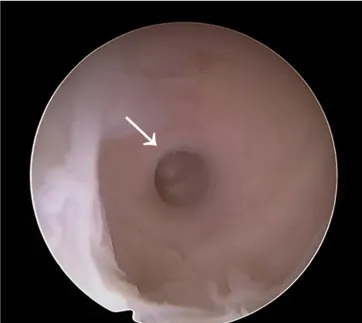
Intrauterine image. (B) The right fallopian tube opening could be visualized after the separation of the right uterine adhesion.
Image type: endoscopy (airway_endoscopy)